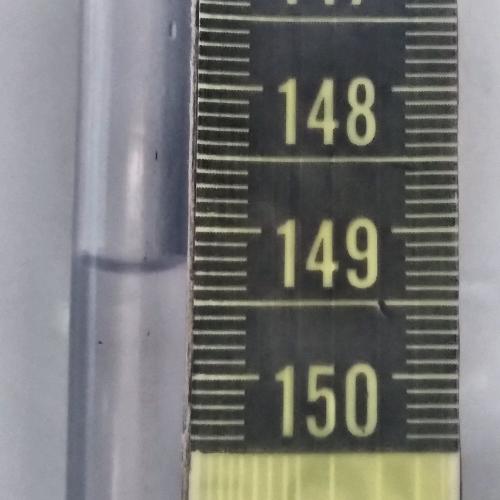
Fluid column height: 149.3 cm